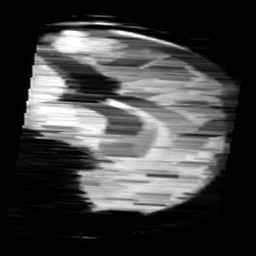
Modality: minIP
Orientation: sagittal
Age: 11
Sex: male
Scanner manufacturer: siemens
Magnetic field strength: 3 T
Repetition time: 0.027 s
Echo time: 0.02 s